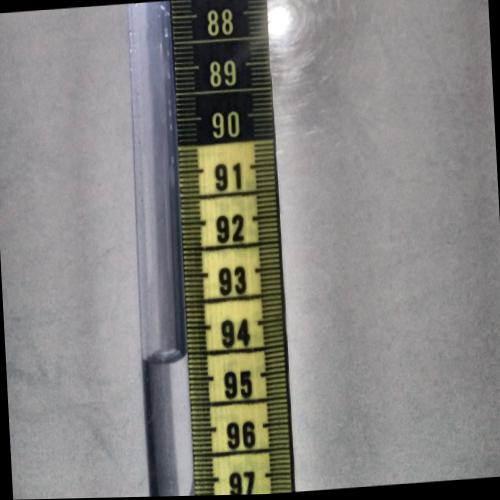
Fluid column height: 94.6 cm